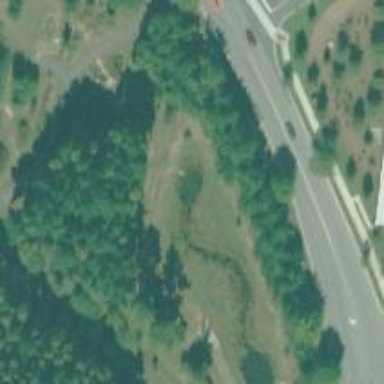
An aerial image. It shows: Disc golf hole.